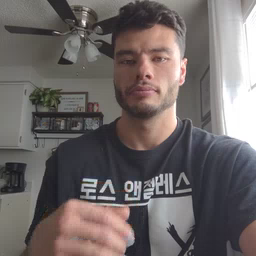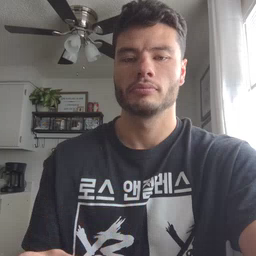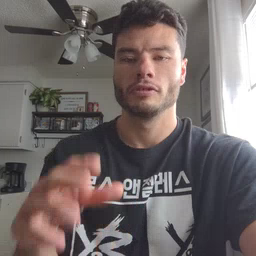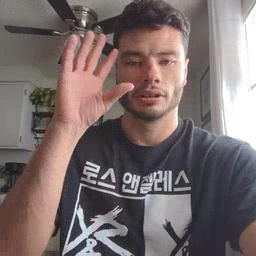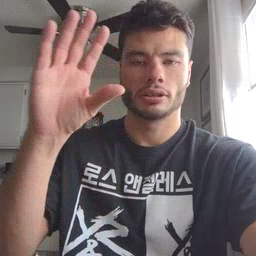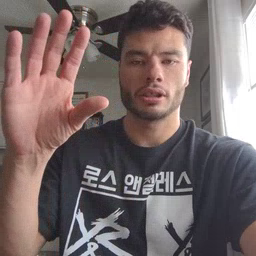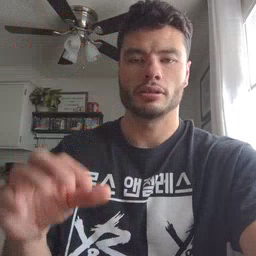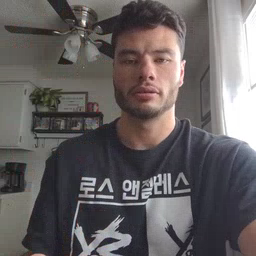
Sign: sun